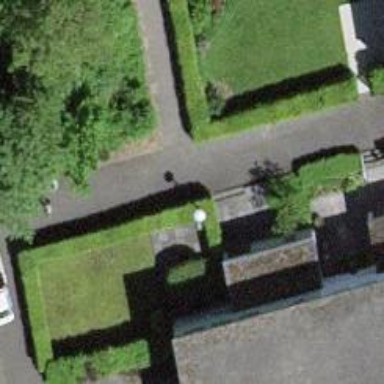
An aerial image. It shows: Footway.